Interaction volume radius: 10 \u00c5
Interaction volume height: 20 \u00c5
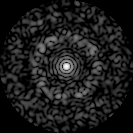
Disorder parameter: 0.8205